Question: how can I do something like this in an iPhone app?

I need to input a number but I want something like this, not a simple UITextField.
How?
Thanks!
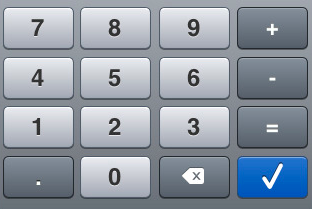
Answer: I've solved with new feature
'''
UITextField.keyboardType = UIKeyboardTypeDecimalPad;
'''